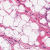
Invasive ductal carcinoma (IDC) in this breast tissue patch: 0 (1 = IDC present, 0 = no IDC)